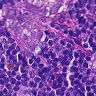
Metastatic tissue present: yes